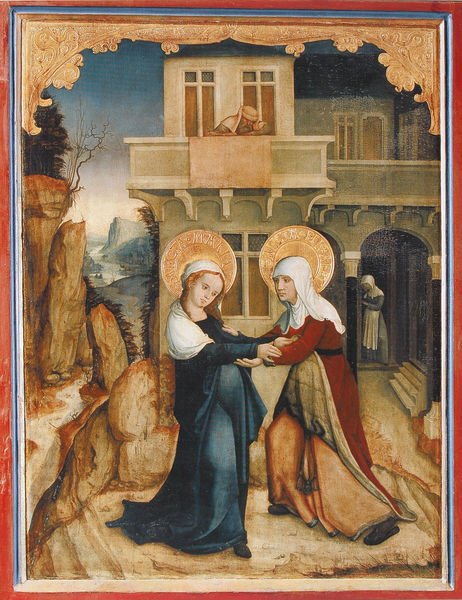
Titel: Hochaltar, Flügel-Außenseite, Heimsuchung
Künstler: Meister des Lautenbacher Hochaltares
Standort: Lautenbach im Renchtal
Institution: St. Mariä Krönung
Schlagwörter: baum, berg, blau, felsen, gemälde, himmel, mann, umhang, wasser, weiß, bäume, fluss, frauen, grün, landschaft, ocker, stadt, bewegung, braun, fenster, frau, grau, hintergrund, holz, kleid, kleider, schwarz, szene, säulen, tür, dach, gebäude, gürtel, haus, rot, schleier, tuch, weg, haube, malerei, bart, blond, jung, arme, bibel, dienerin, halten, rahmen, stein, steine, hände, bach, gitter, gewand, gold, haare, mantel, tücher, decke, gewänder, kind, mutter, locken, renaissance, tal, garten, balkon, schürze, terrasse, magd, umarmung, bogen, fassade, schuhe, zuschauer, berge, fels, gebirge, treppe, treppen, kopftuch, bedienstete, geländer, stufen, schwanger, tor, bögen, eingang, gewölbe, torbogen, treffen, kapitelle, schnitzerei, besuch, heiligenschein, nimbus, begegnung, baldachin, flämisch, elisabeth, heilige, begrüßung, golden, maria, magdalena, turban, berührung, altarbild, anna, heimsuchung, quasten, fasssade, gesprenge, rotweiss, heiligenscheine, behang, schwangerschaft, maria verkündigung, hän, goldene pforte, schwange, elsiabeth, madoona, maria#